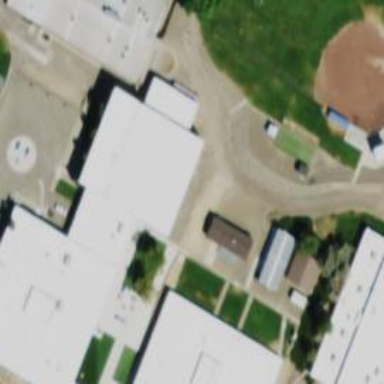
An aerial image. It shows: School building.